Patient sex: F
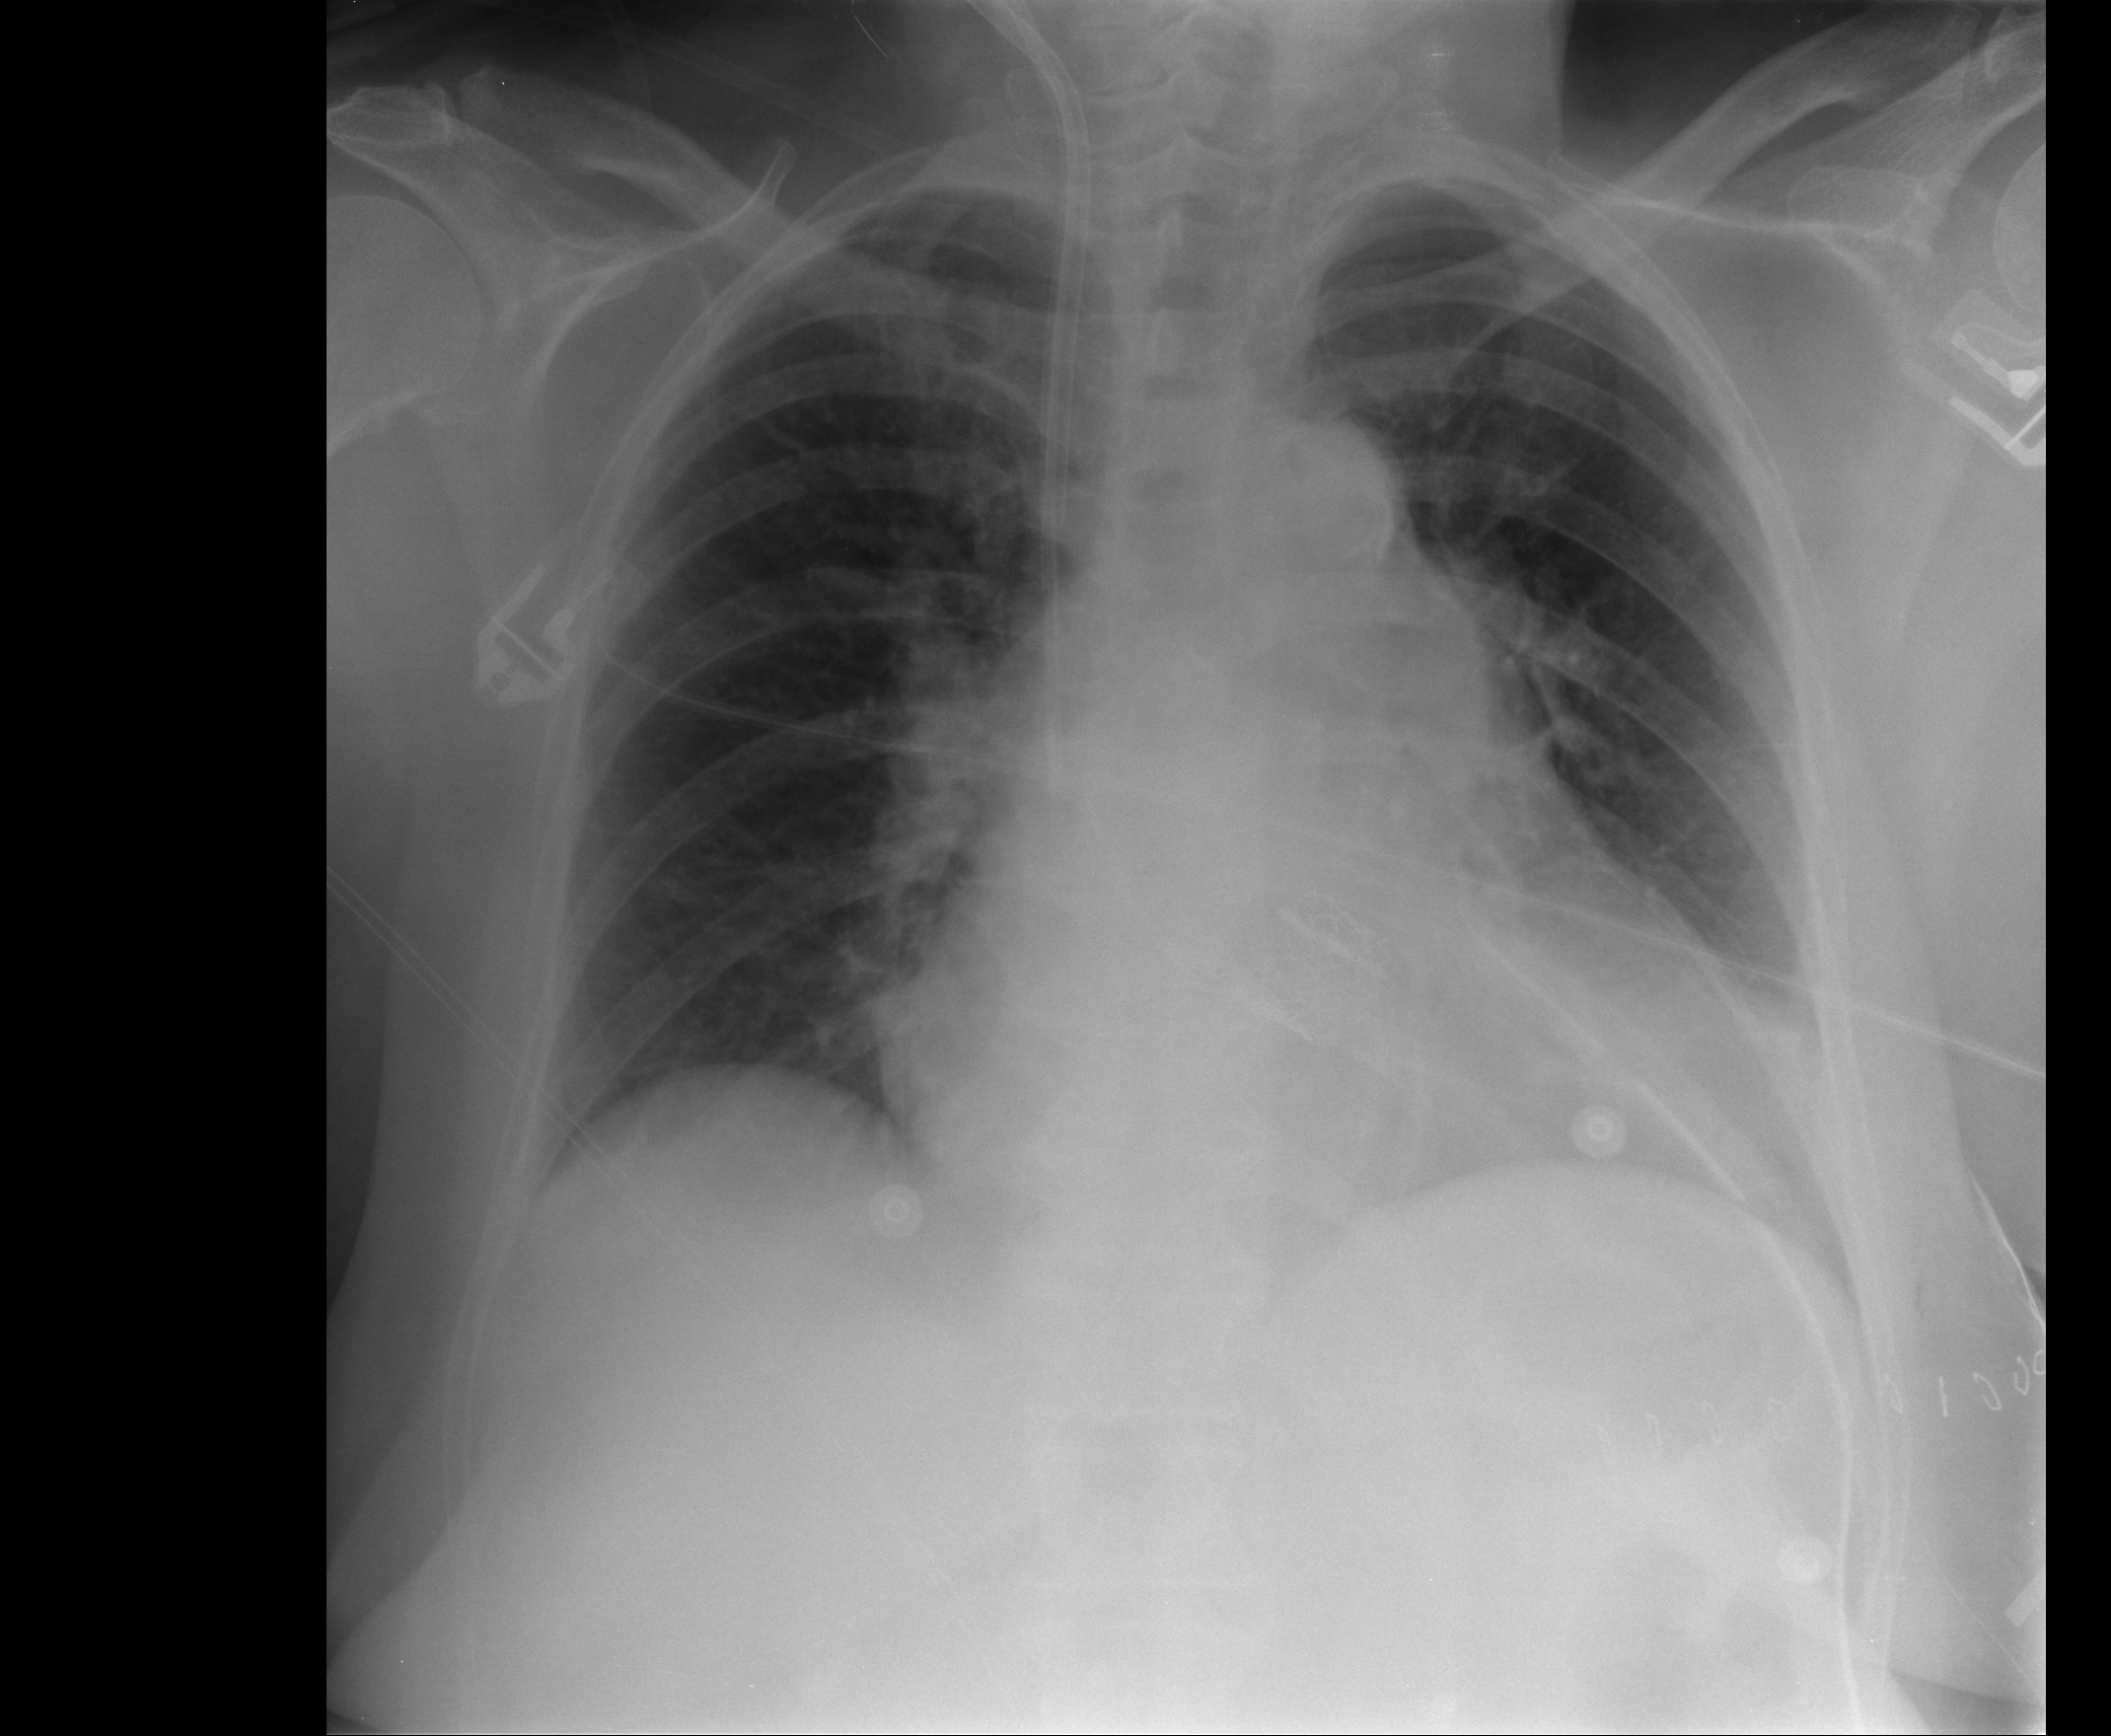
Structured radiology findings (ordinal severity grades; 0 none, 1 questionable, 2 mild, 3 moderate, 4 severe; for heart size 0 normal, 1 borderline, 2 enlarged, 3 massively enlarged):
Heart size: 2
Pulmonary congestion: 1
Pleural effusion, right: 0
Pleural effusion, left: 1
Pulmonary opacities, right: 0
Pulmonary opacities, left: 0
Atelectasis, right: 0
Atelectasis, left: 2